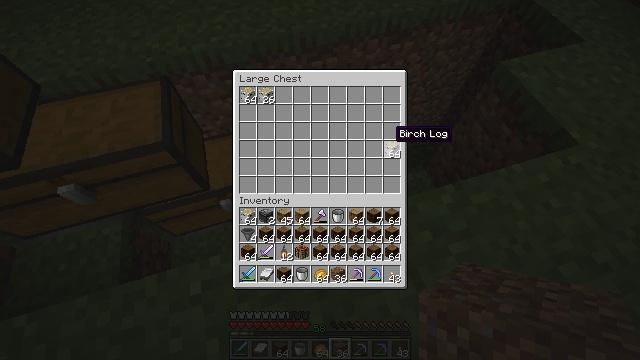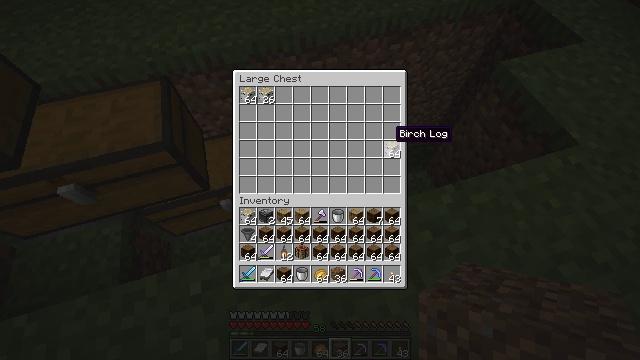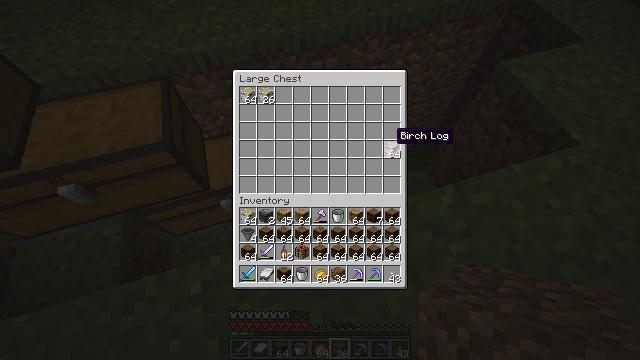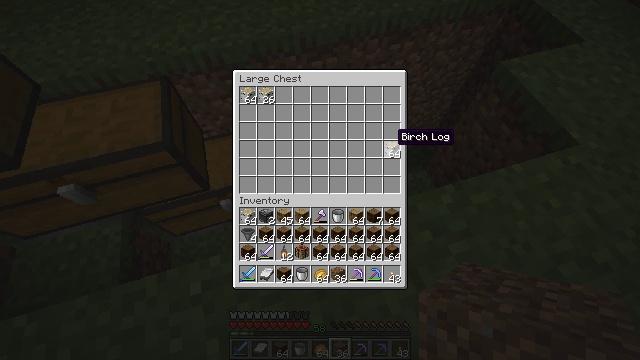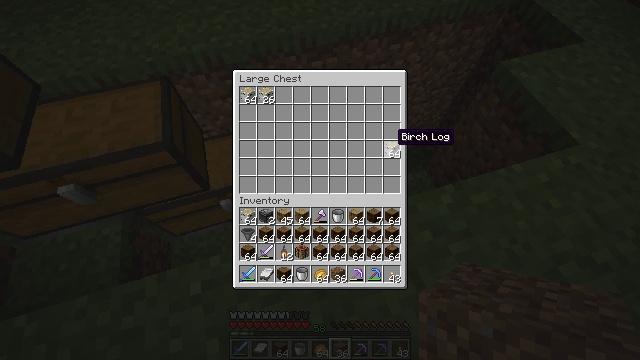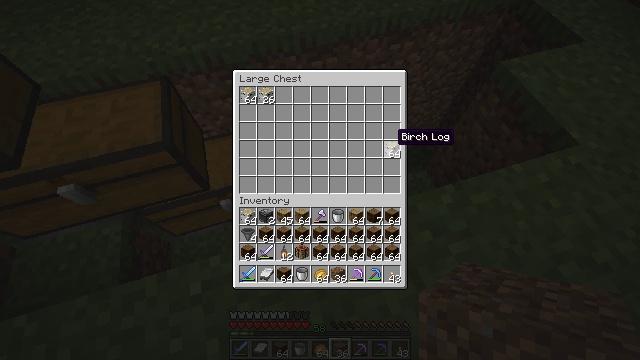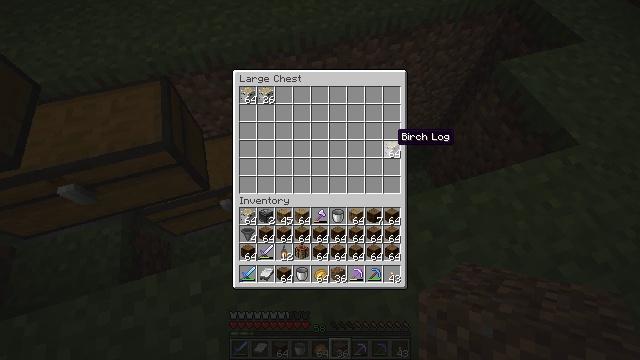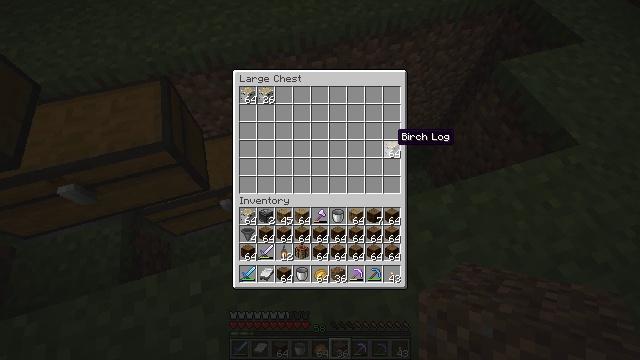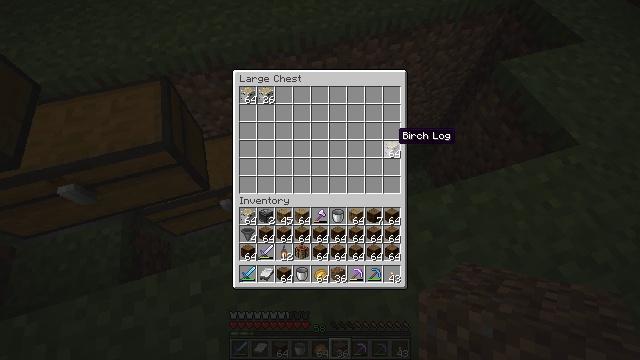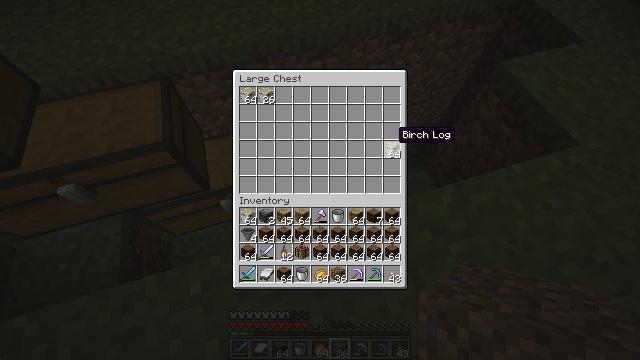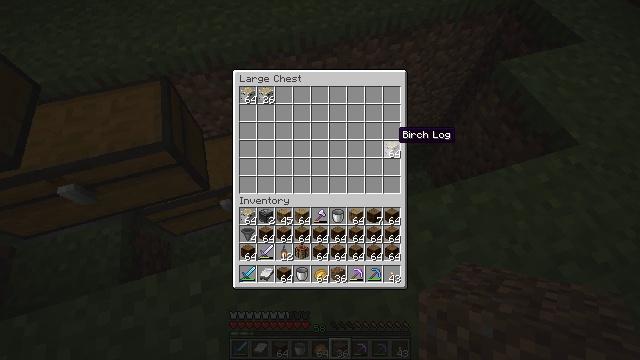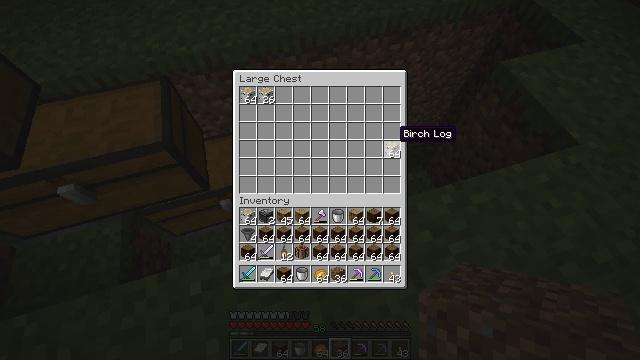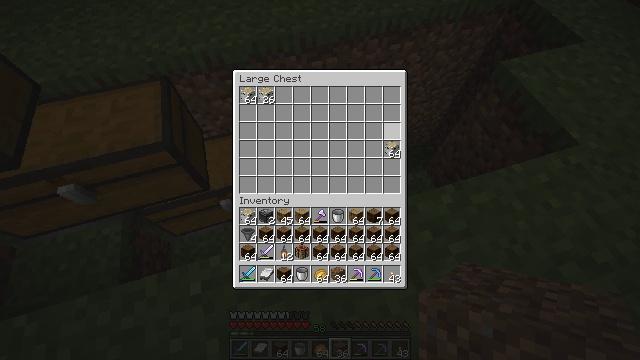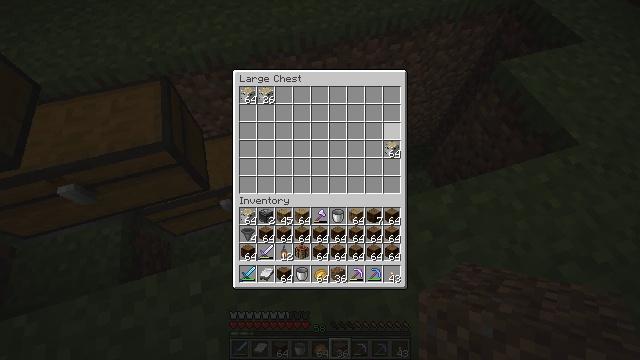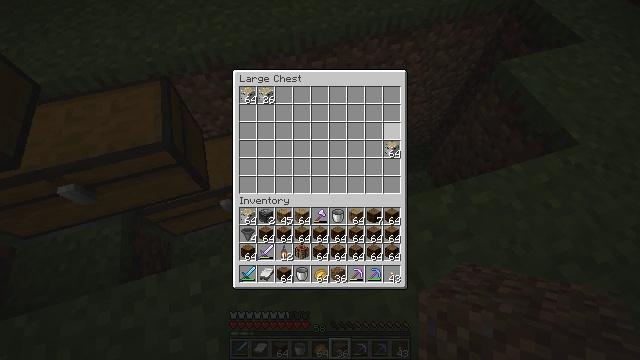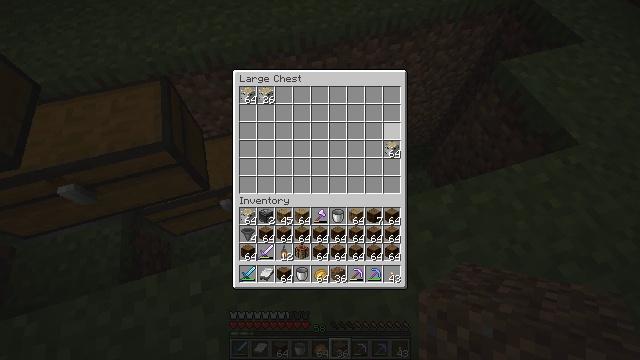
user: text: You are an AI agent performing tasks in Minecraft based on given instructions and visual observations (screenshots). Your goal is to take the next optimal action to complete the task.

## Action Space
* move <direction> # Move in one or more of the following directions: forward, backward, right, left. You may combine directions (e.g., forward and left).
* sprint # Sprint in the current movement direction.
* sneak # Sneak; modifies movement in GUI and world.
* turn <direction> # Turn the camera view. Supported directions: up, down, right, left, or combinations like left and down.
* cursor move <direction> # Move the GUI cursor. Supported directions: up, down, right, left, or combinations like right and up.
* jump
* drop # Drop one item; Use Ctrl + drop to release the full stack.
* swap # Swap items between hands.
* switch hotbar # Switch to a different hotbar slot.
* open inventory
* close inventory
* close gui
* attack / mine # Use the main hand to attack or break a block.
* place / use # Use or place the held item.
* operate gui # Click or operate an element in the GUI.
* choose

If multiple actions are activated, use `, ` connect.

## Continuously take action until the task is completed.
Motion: motion action
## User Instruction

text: Remove an oak log from the inventory.
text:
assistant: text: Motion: sneak
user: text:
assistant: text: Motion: sneak
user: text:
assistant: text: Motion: sneak, choose
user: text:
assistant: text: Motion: sneak, choose
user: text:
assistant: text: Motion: sneak
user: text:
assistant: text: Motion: sneak
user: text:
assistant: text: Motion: sneak
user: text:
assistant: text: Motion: no_op
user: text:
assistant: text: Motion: no_op
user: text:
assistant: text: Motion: no_op
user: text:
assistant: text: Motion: no_op
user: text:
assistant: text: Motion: no_op
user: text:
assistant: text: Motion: no_op
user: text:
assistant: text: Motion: no_op
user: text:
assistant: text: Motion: no_op
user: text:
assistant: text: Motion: no_op
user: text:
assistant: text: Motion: no_op
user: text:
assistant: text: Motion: no_op
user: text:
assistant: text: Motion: close gui
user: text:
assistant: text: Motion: open inventory
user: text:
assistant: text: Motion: turn left
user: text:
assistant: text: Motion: turn left and up
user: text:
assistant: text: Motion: turn left and up
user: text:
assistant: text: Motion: turn left and up
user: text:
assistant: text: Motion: turn left and up
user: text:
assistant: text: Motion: move forward, turn left
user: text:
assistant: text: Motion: move forward
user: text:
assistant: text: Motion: move forward
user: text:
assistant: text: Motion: move forward, turn right
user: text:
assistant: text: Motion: move forward, turn right